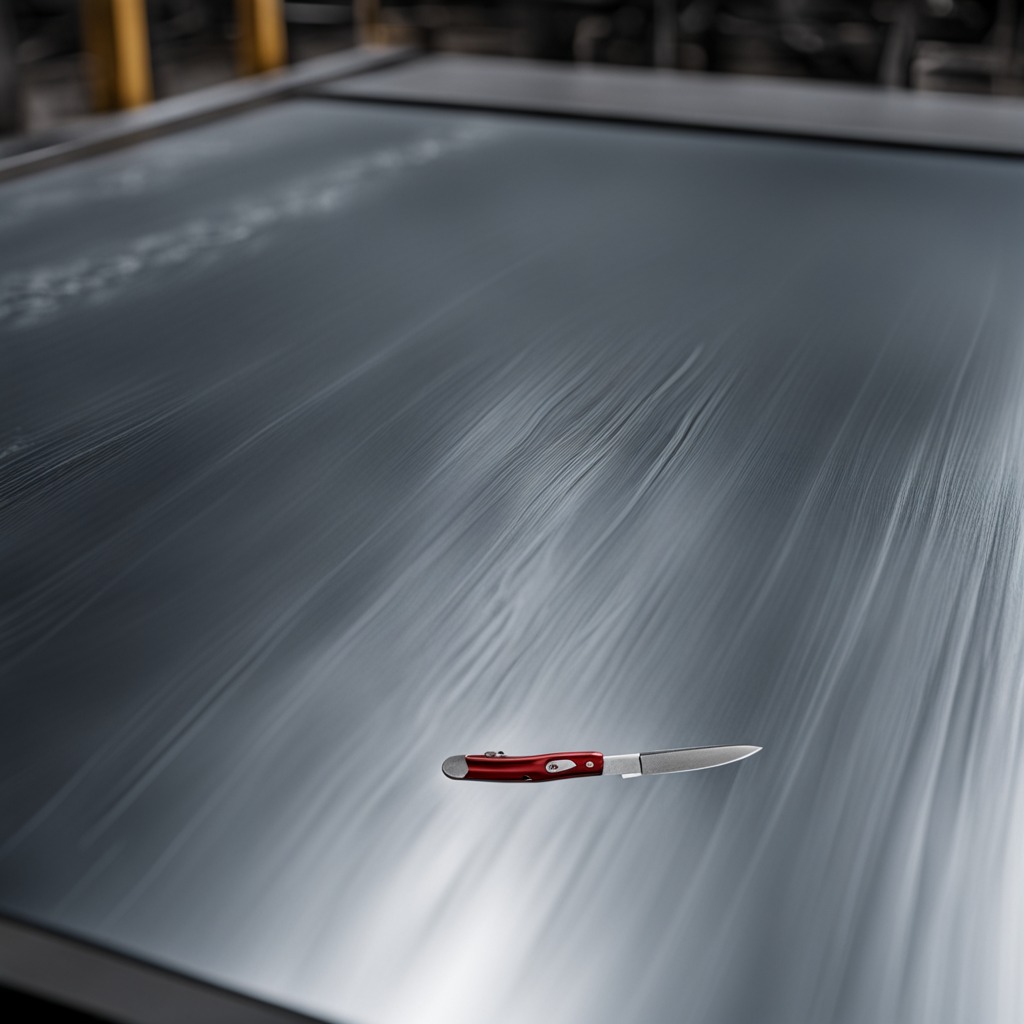
A utility knife is lying on a cold steel table in a mining workshop.